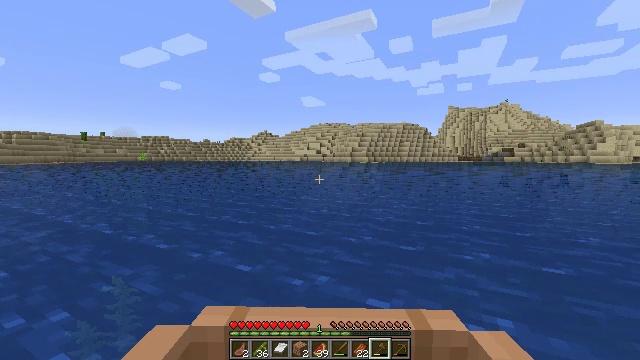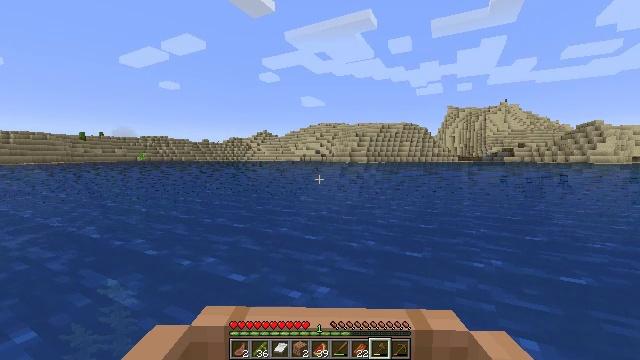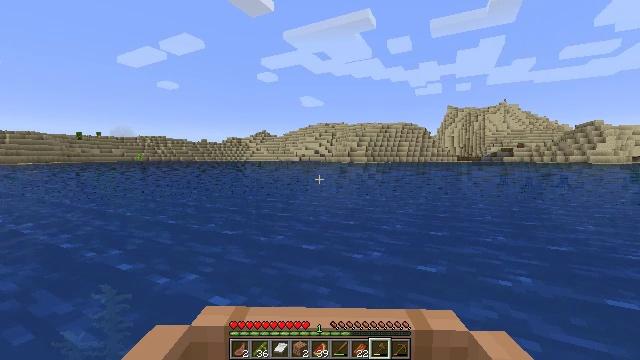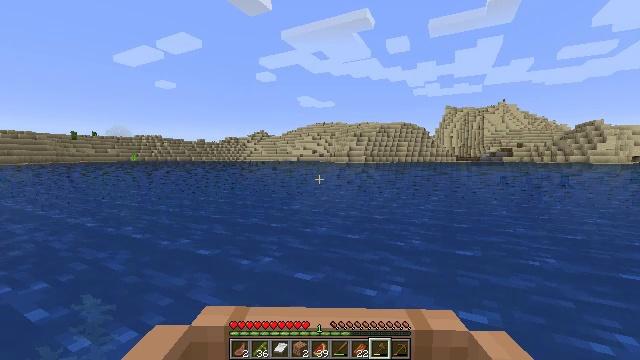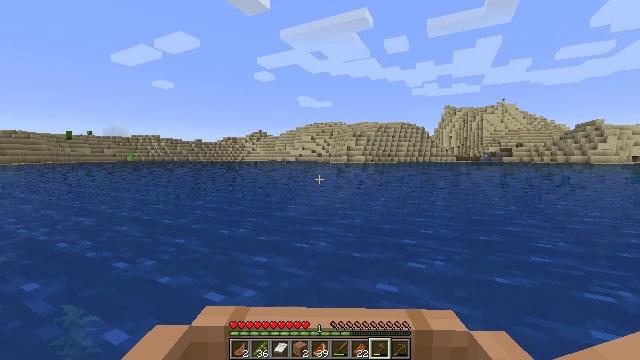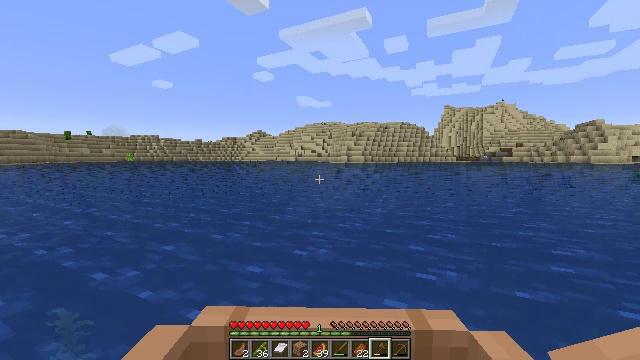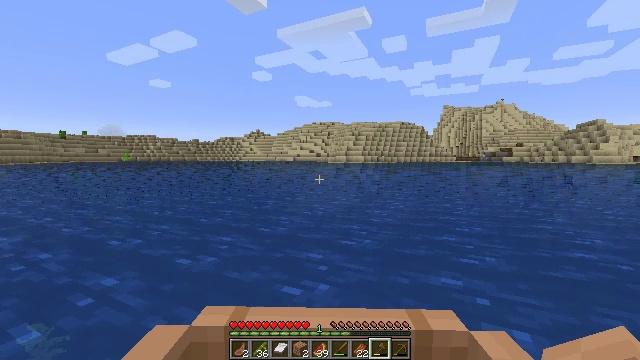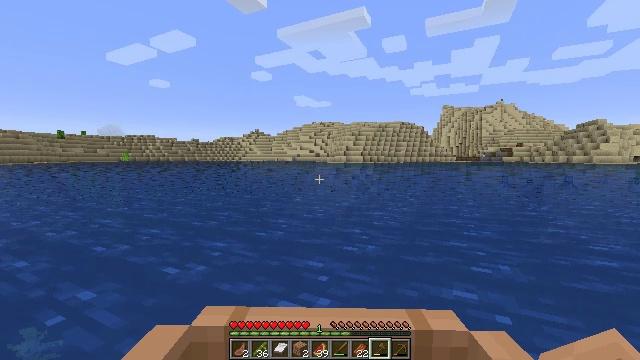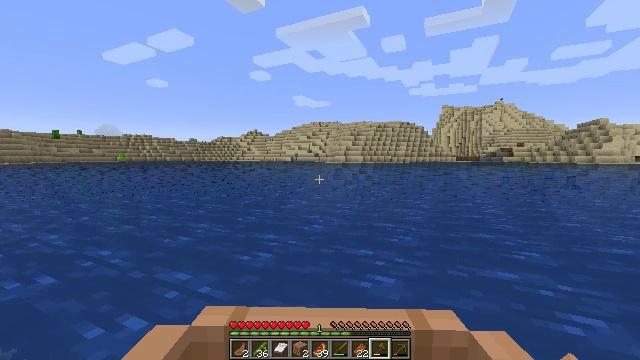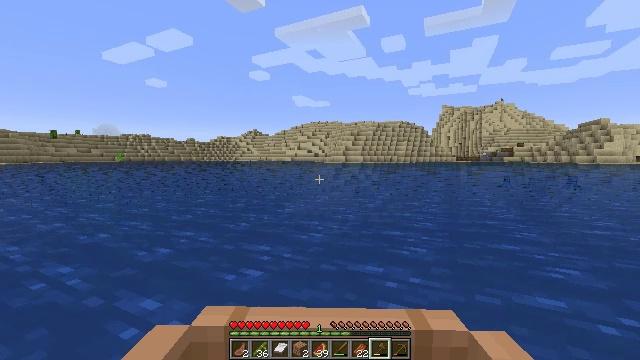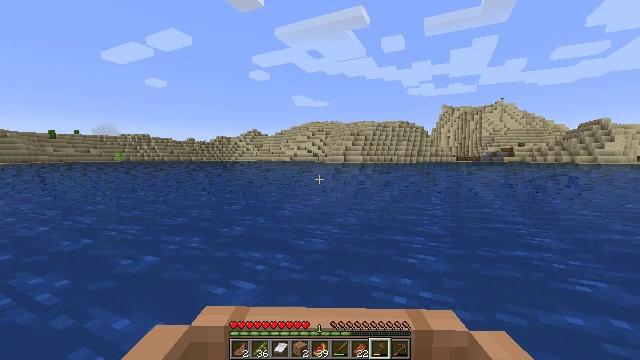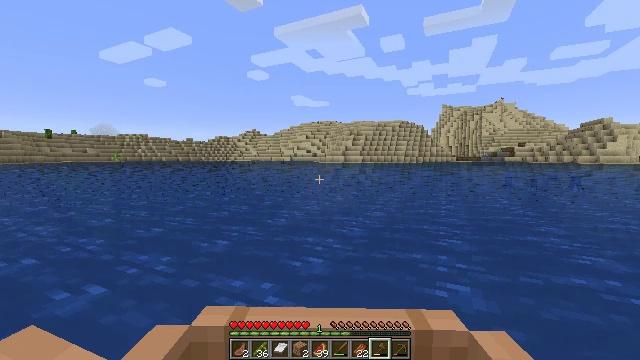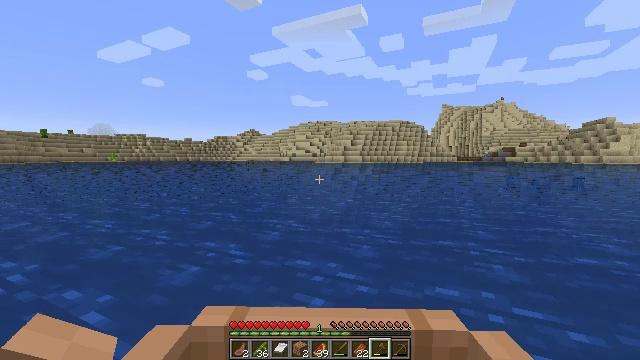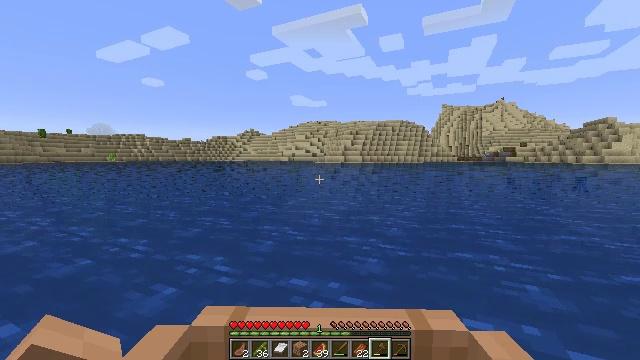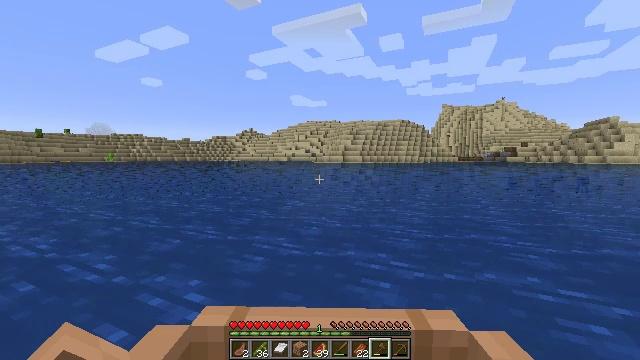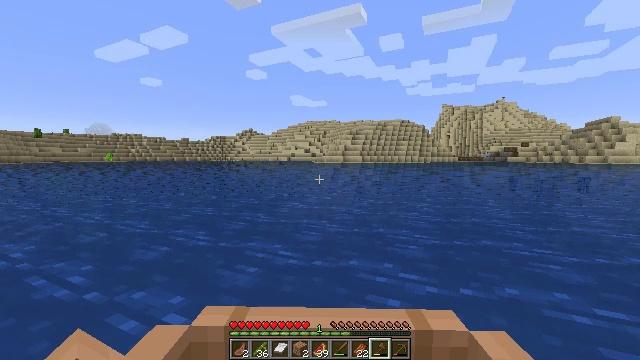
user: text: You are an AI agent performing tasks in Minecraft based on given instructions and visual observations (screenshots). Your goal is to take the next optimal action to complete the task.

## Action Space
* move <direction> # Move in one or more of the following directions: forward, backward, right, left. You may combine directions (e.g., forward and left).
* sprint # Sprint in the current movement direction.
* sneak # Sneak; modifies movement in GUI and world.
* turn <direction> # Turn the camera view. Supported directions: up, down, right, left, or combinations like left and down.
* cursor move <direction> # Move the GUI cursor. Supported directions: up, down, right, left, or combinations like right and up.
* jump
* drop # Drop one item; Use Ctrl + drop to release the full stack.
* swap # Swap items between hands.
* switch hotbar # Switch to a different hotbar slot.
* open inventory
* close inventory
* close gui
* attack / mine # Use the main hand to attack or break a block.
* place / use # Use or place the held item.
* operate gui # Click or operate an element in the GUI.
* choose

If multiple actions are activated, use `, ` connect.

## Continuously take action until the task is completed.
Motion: motion action
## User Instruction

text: Collect kelp plant from the sea.
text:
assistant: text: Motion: move forward
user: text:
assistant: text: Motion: move forward
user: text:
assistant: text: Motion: move forward
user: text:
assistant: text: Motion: move forward
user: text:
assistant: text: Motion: move forward
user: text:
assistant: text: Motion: move forward
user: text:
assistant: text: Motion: move forward
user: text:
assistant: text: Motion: move forward
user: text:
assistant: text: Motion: move forward
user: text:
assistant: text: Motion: move forward
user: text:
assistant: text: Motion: move forward
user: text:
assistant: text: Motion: move forward
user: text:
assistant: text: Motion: move forward
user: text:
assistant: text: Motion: move forward
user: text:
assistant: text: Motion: move forward
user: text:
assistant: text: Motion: move forward
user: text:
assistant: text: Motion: move forward
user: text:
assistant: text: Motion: move forward
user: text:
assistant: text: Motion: move forward
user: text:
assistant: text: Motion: move forward
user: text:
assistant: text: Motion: move forward
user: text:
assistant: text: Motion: move forward
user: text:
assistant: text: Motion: move forward
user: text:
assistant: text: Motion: move forward
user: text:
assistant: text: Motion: move forward
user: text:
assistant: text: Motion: move forward
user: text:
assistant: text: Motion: move forward
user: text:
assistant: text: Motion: move forward
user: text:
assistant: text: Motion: move forward
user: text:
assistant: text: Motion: move forward